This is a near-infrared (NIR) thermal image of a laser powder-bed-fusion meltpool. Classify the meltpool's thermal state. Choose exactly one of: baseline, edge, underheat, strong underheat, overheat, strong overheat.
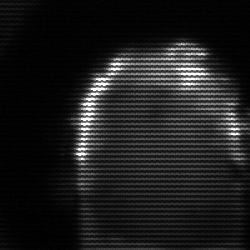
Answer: baseline